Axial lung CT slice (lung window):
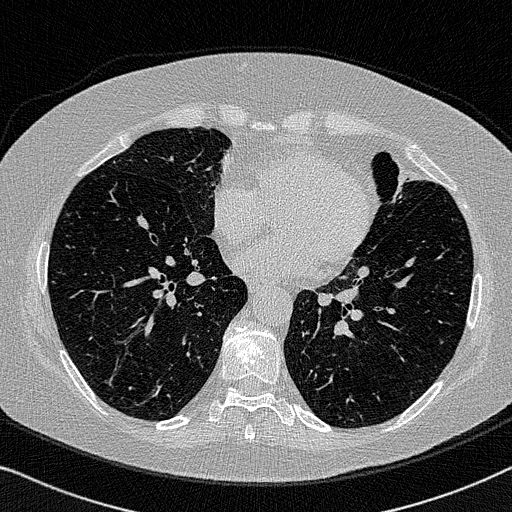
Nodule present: no